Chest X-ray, PA view. Patient: 57 years old, sex F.
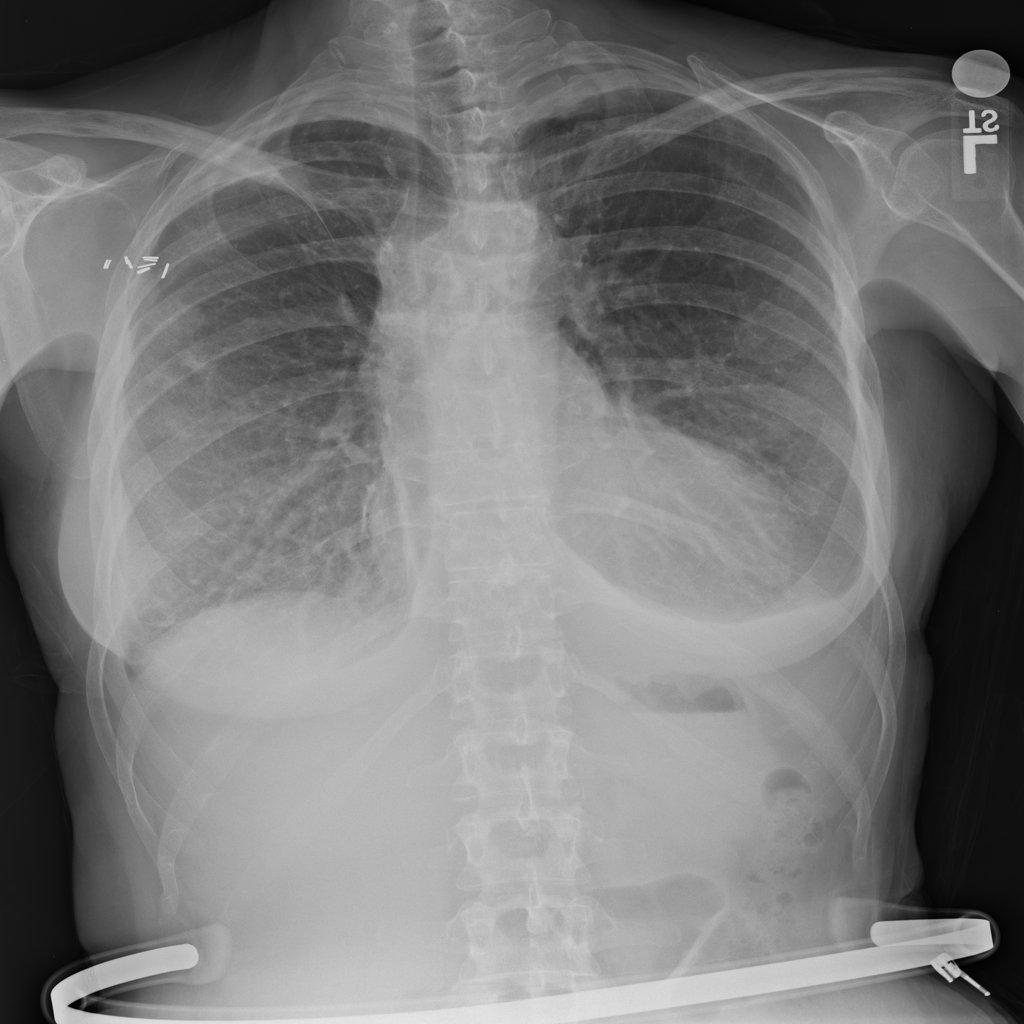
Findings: Effusion